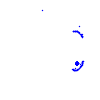
Particle: pion